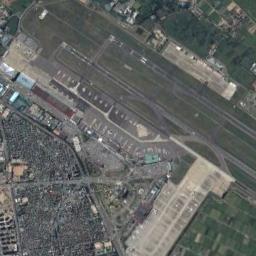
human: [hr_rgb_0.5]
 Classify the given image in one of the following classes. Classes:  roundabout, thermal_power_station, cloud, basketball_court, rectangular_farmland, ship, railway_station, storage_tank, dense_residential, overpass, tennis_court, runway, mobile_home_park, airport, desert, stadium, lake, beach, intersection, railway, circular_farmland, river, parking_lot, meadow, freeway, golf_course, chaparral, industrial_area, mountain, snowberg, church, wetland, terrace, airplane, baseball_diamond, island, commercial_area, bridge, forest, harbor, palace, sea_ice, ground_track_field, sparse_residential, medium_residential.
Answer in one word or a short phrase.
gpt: airport